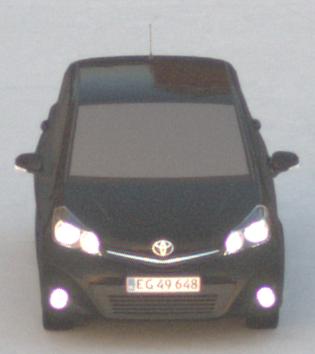
Make: Toyota
Model: Yaris 1.0
Detailed model: Yaris (XP9)
Model produced from: 2009/01
Model produced until: 2010/10
Doors: 3
Color: black
Road condition: dry road
Daytime: sunrise or sunset
Contrast: medium contrast